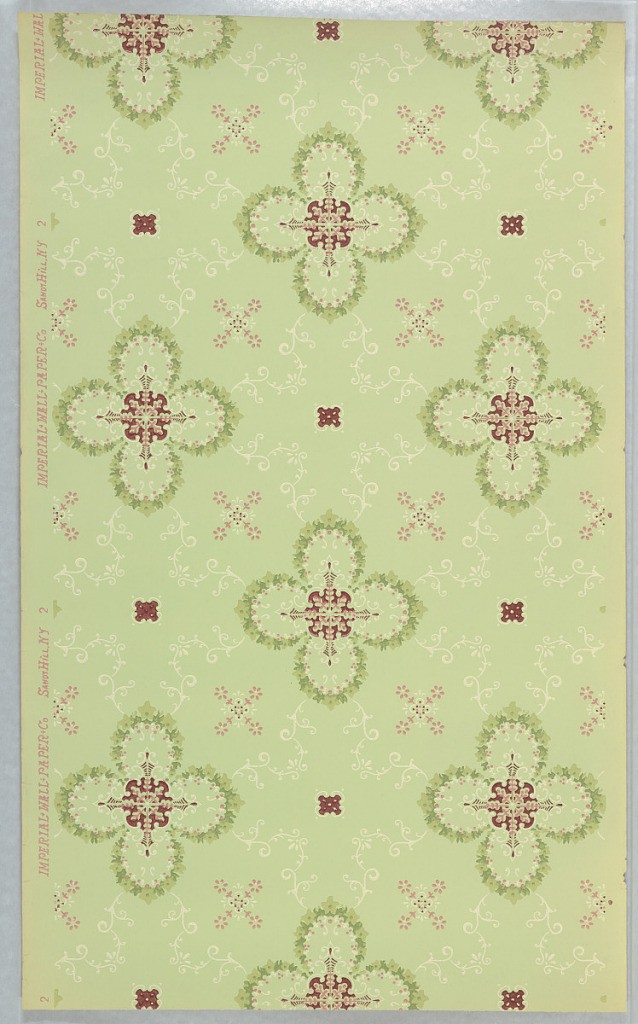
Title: Ceiling paper
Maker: Imperial Wallcoverings Inc., American, founded 1901
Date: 1905–1915
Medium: Machine-printed paper
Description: Quatrefoil motifs composed of floral swags linked together by foliate scroll work, floral cross-shapes in line with quatrefoils. Printed on light green ground.